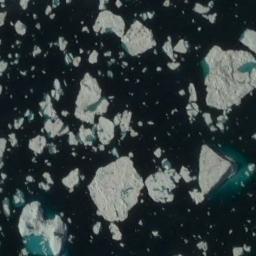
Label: sea_ice